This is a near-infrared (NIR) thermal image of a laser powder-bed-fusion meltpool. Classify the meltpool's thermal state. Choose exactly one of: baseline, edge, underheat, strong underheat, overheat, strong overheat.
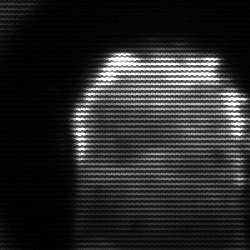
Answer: baseline